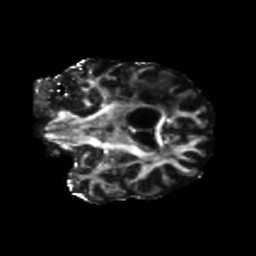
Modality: FA
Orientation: coronal
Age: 74
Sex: female
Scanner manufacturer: siemens
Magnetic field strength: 3 T
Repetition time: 5.25 s
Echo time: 0.08 s